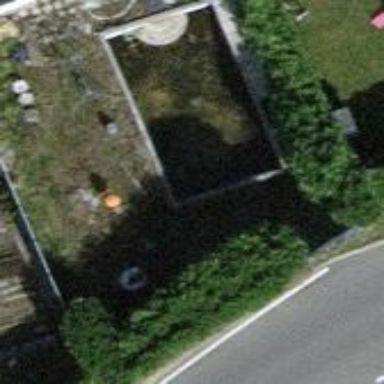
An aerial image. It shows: Swimming pool located in leisure land.